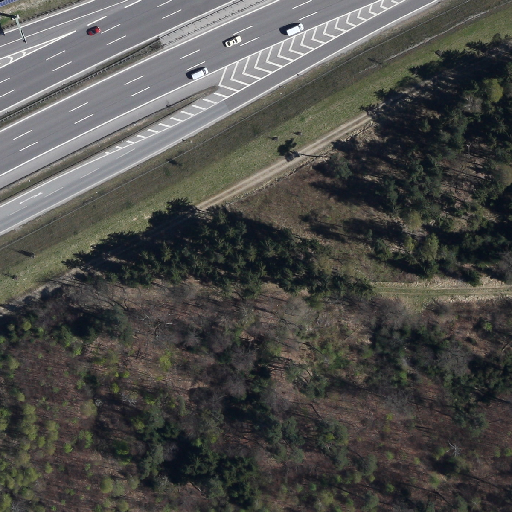
Referring expression: van driving on the road